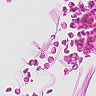
Metastatic tissue present: no